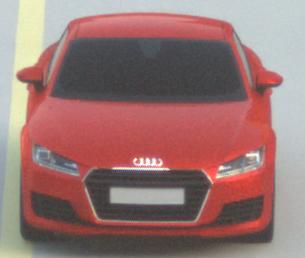
Make: Audi
Model: TT Coupé 1.8 TFSI
Detailed model: TT (8S) Coupé
Model produced from: 2015/08
Model produced until: 2018/06
Doors: 3
Color: red
Road condition: dry road
Daytime: sunrise or sunset
Contrast: low contrast